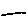
Label: line